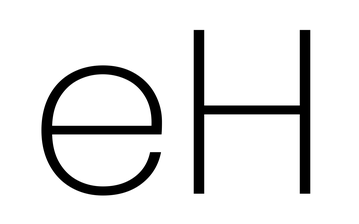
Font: Poppins-ExtraLight